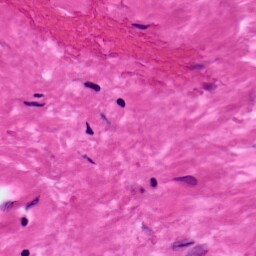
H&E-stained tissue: Ovarian